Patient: sex F, age 67
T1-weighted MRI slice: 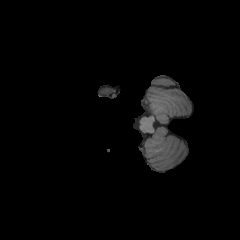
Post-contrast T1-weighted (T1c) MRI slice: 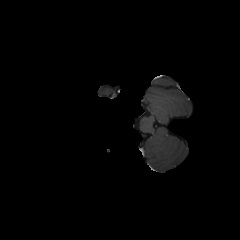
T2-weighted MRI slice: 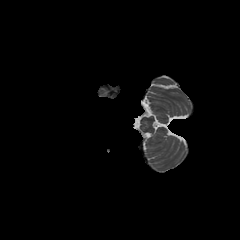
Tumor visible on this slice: no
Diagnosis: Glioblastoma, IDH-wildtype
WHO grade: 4